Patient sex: M
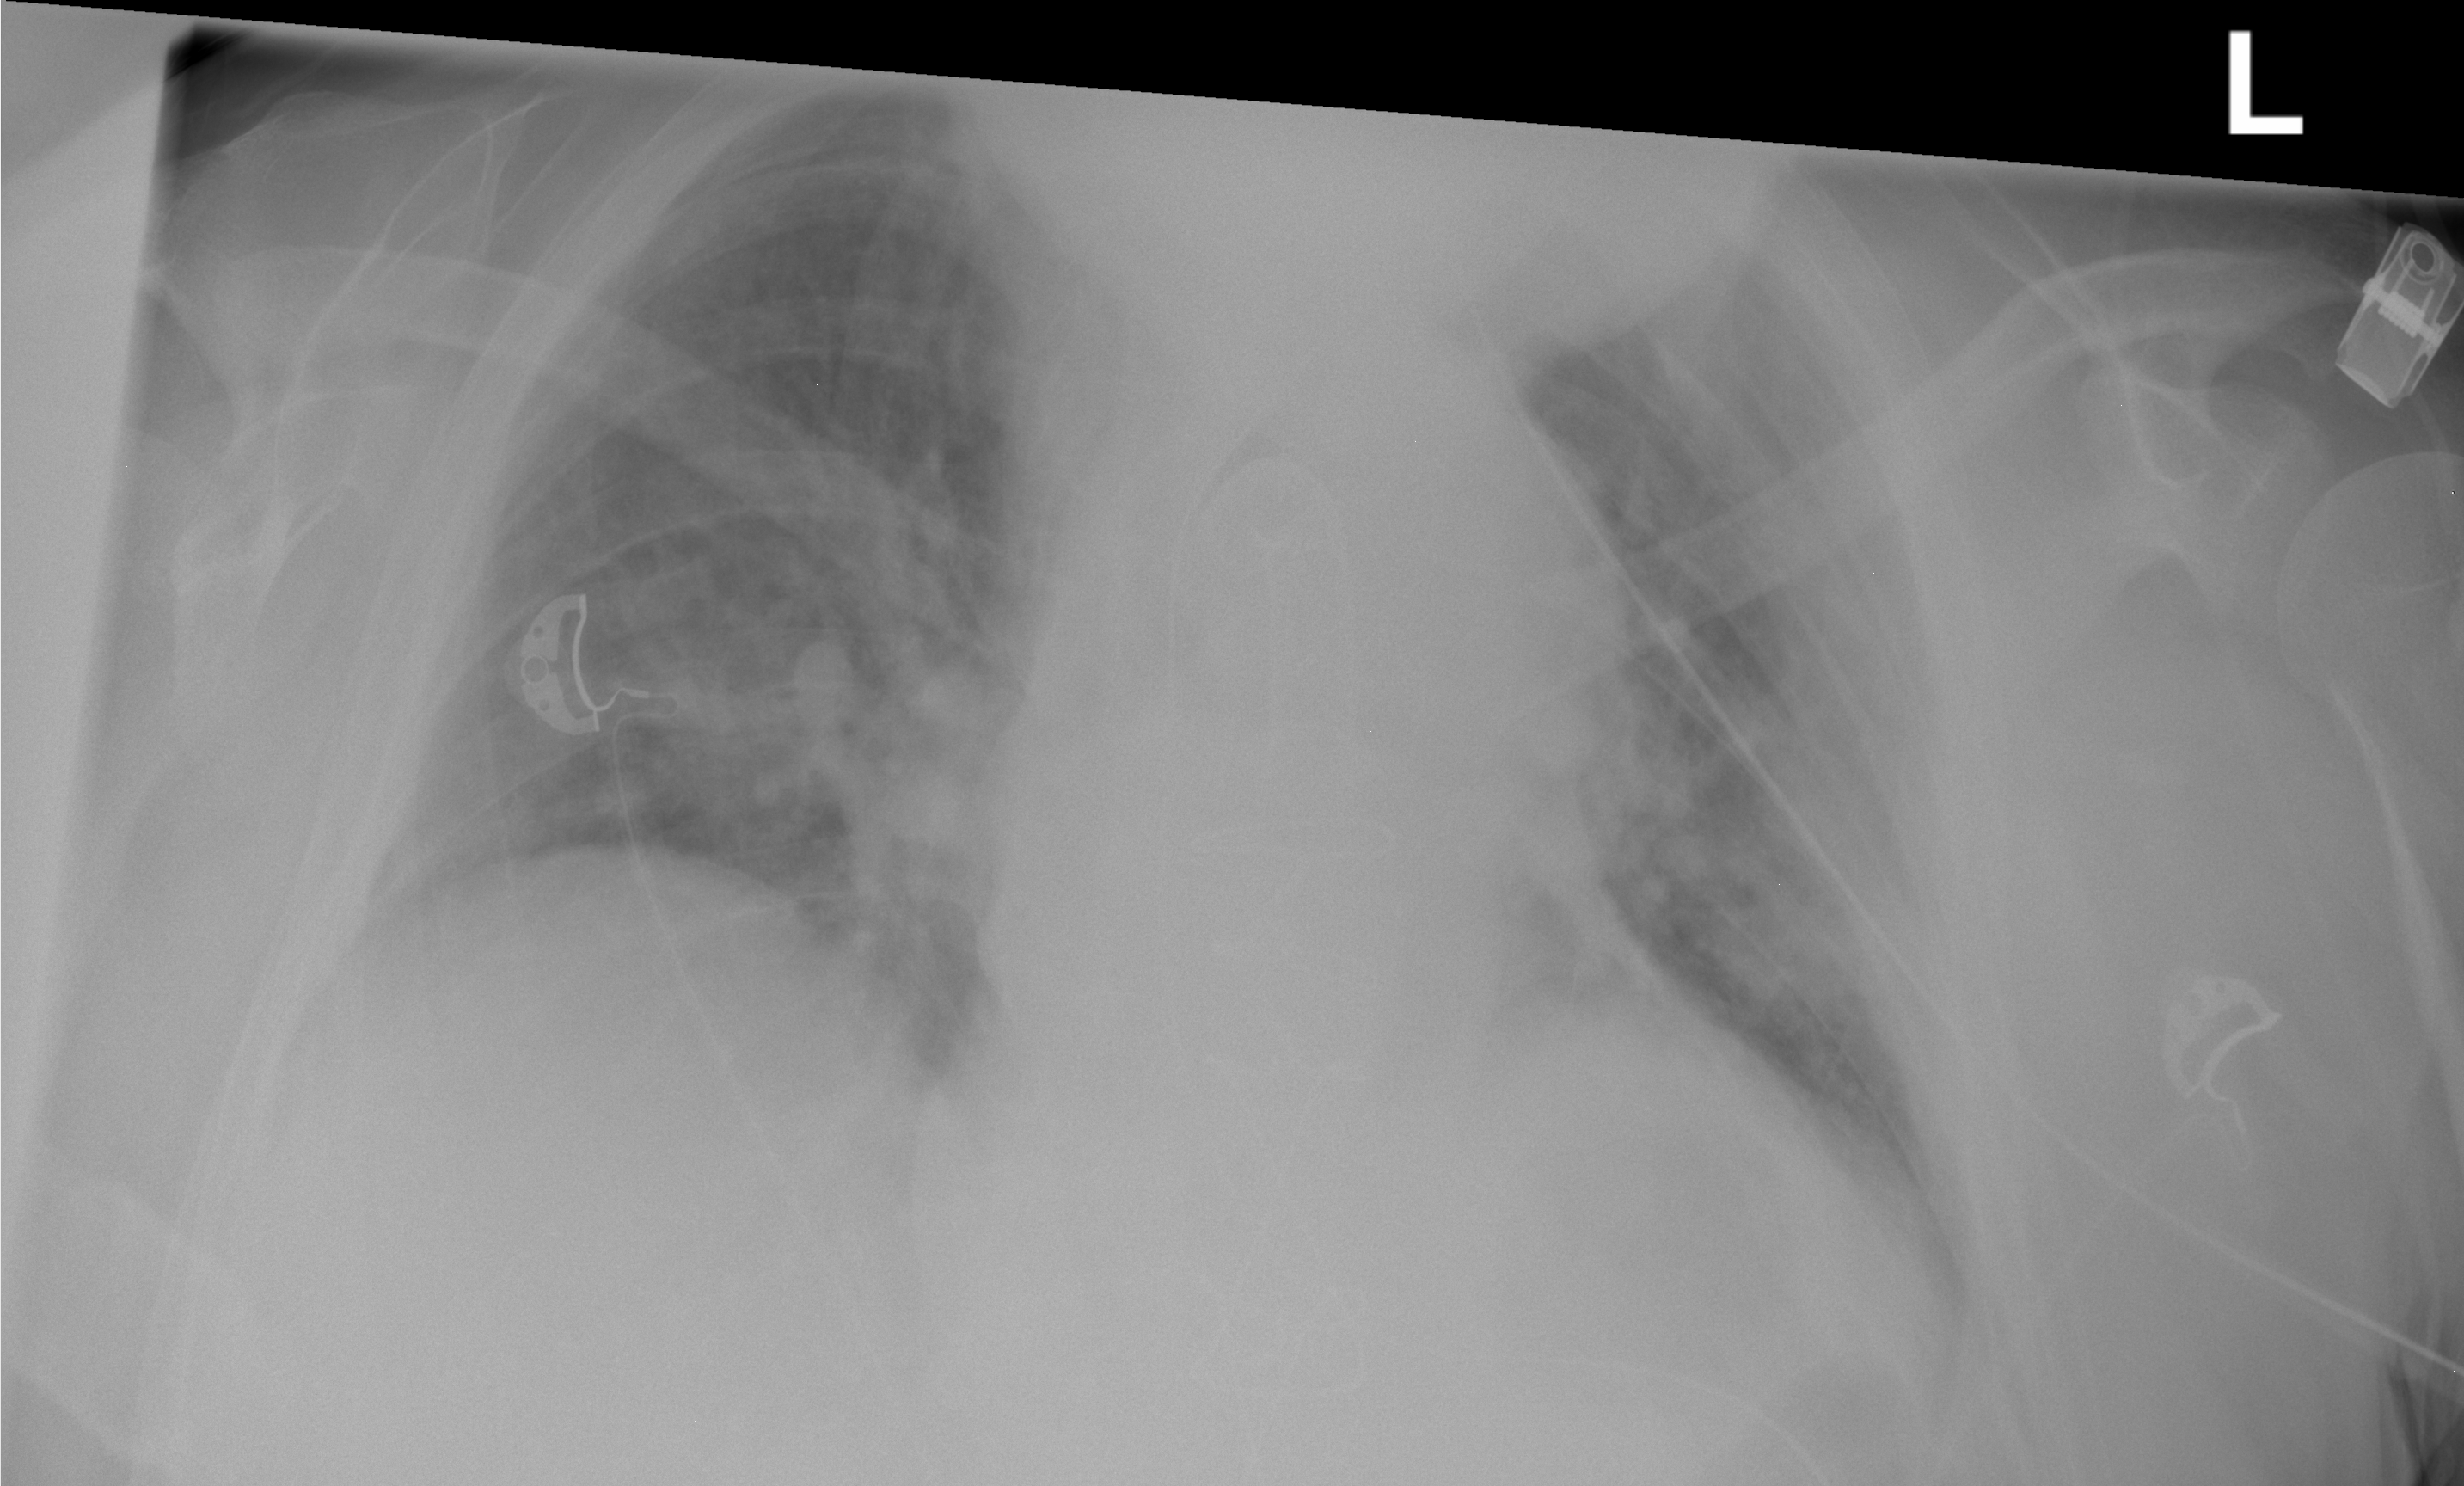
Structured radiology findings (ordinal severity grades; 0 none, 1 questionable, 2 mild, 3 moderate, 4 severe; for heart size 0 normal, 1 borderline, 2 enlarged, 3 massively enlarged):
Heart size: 1
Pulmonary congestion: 1
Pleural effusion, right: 0
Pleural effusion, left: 0
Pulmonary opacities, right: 2
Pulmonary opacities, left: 2
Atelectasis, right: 2
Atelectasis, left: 2